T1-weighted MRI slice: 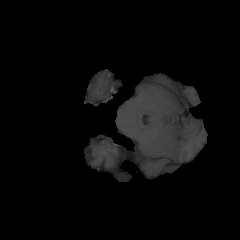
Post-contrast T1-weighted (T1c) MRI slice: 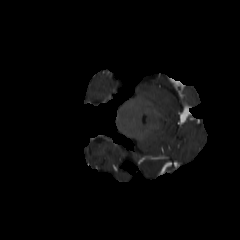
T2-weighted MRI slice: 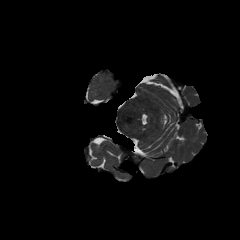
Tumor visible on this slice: no